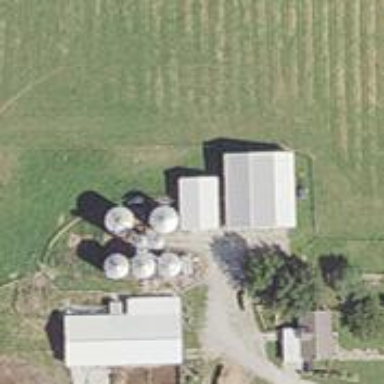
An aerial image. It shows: Silo.